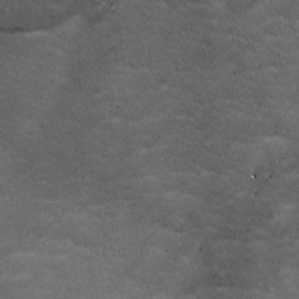
Label: non_frost